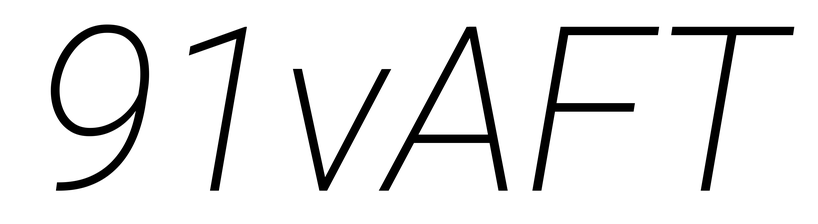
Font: Roboto-Italic_ExtraLight_Italic